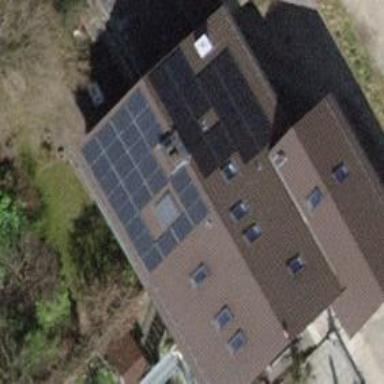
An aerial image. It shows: Small solar photovoltaic panel generator on the roof.